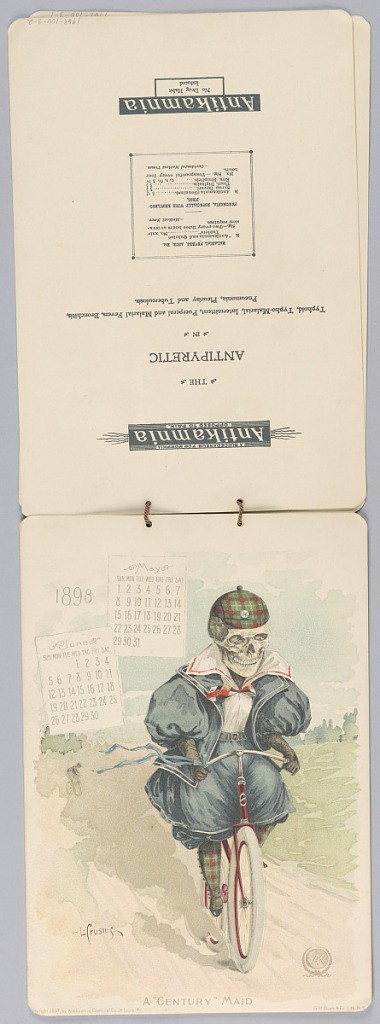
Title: The Antikamnia Calendar, May and June, 1898: A "Century" Maid
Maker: Louis Crusius, American, 1862 - 1898
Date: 1897
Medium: Chromolithograph on paper with string binding
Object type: Calendar
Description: May and June, 1898.